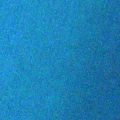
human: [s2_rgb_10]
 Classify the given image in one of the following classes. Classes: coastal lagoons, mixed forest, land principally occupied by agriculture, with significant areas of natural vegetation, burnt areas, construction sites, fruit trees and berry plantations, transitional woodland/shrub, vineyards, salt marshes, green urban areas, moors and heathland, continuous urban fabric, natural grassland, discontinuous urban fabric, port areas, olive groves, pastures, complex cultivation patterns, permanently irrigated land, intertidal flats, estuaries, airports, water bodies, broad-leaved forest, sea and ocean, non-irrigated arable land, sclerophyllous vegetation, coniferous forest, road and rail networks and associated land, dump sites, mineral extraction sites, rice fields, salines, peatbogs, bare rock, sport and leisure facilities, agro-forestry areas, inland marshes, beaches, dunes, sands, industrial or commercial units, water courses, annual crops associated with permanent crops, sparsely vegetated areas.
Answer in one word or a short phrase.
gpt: sea and ocean